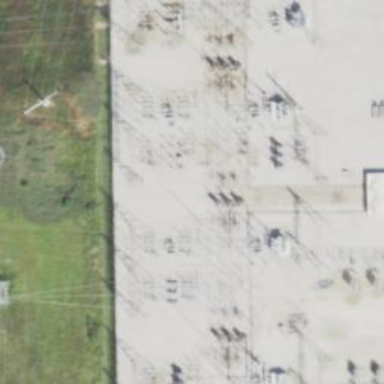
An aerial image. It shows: Switch for power supply.